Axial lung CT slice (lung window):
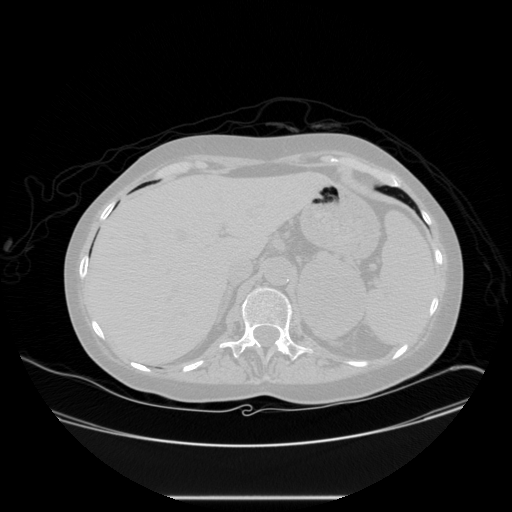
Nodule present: no